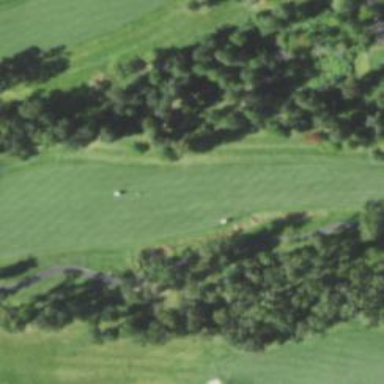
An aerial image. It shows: Footway bridge over golf path.